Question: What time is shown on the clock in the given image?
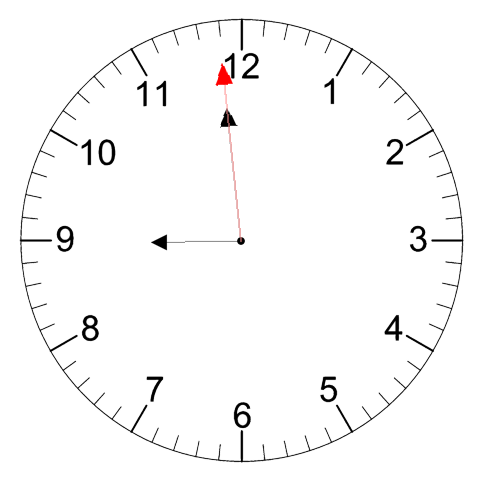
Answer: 08:58:59